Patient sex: F
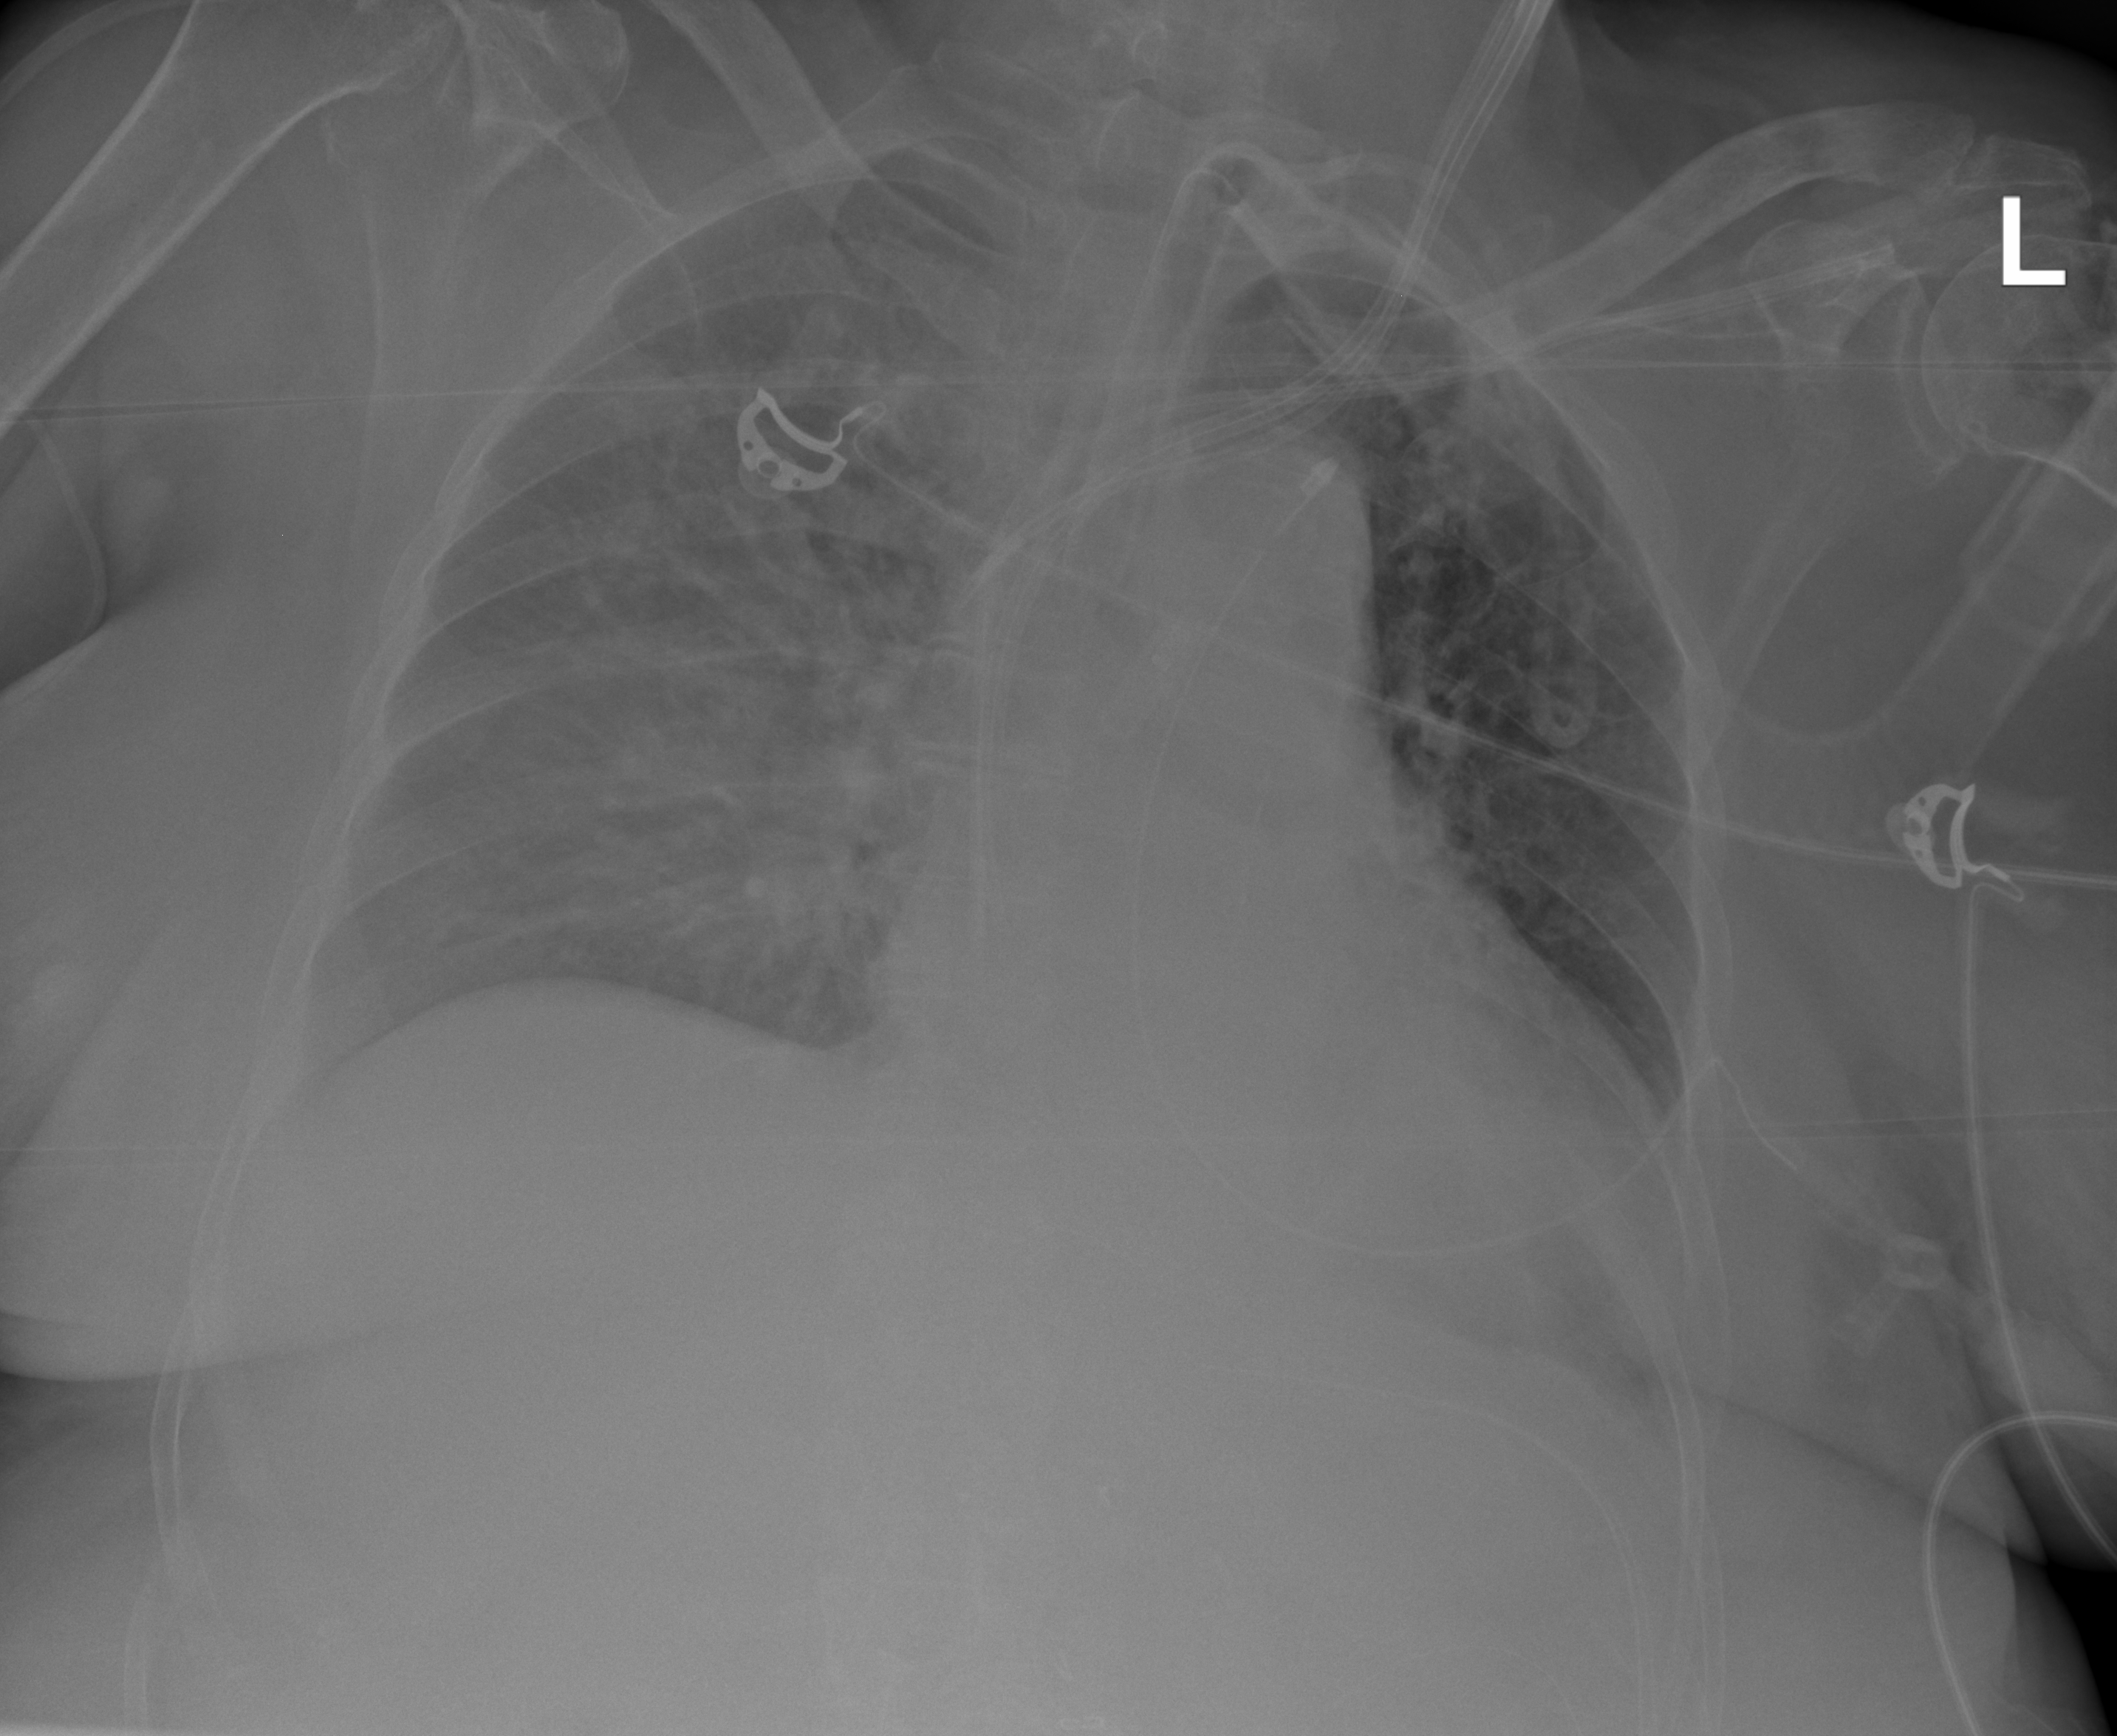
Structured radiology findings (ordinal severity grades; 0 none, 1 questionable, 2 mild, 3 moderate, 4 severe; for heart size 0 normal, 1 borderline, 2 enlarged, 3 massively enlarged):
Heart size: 2
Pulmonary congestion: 2
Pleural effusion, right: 0
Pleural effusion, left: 0
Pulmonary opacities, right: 3
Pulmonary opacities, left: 0
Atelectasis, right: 2
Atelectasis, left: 2